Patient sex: F
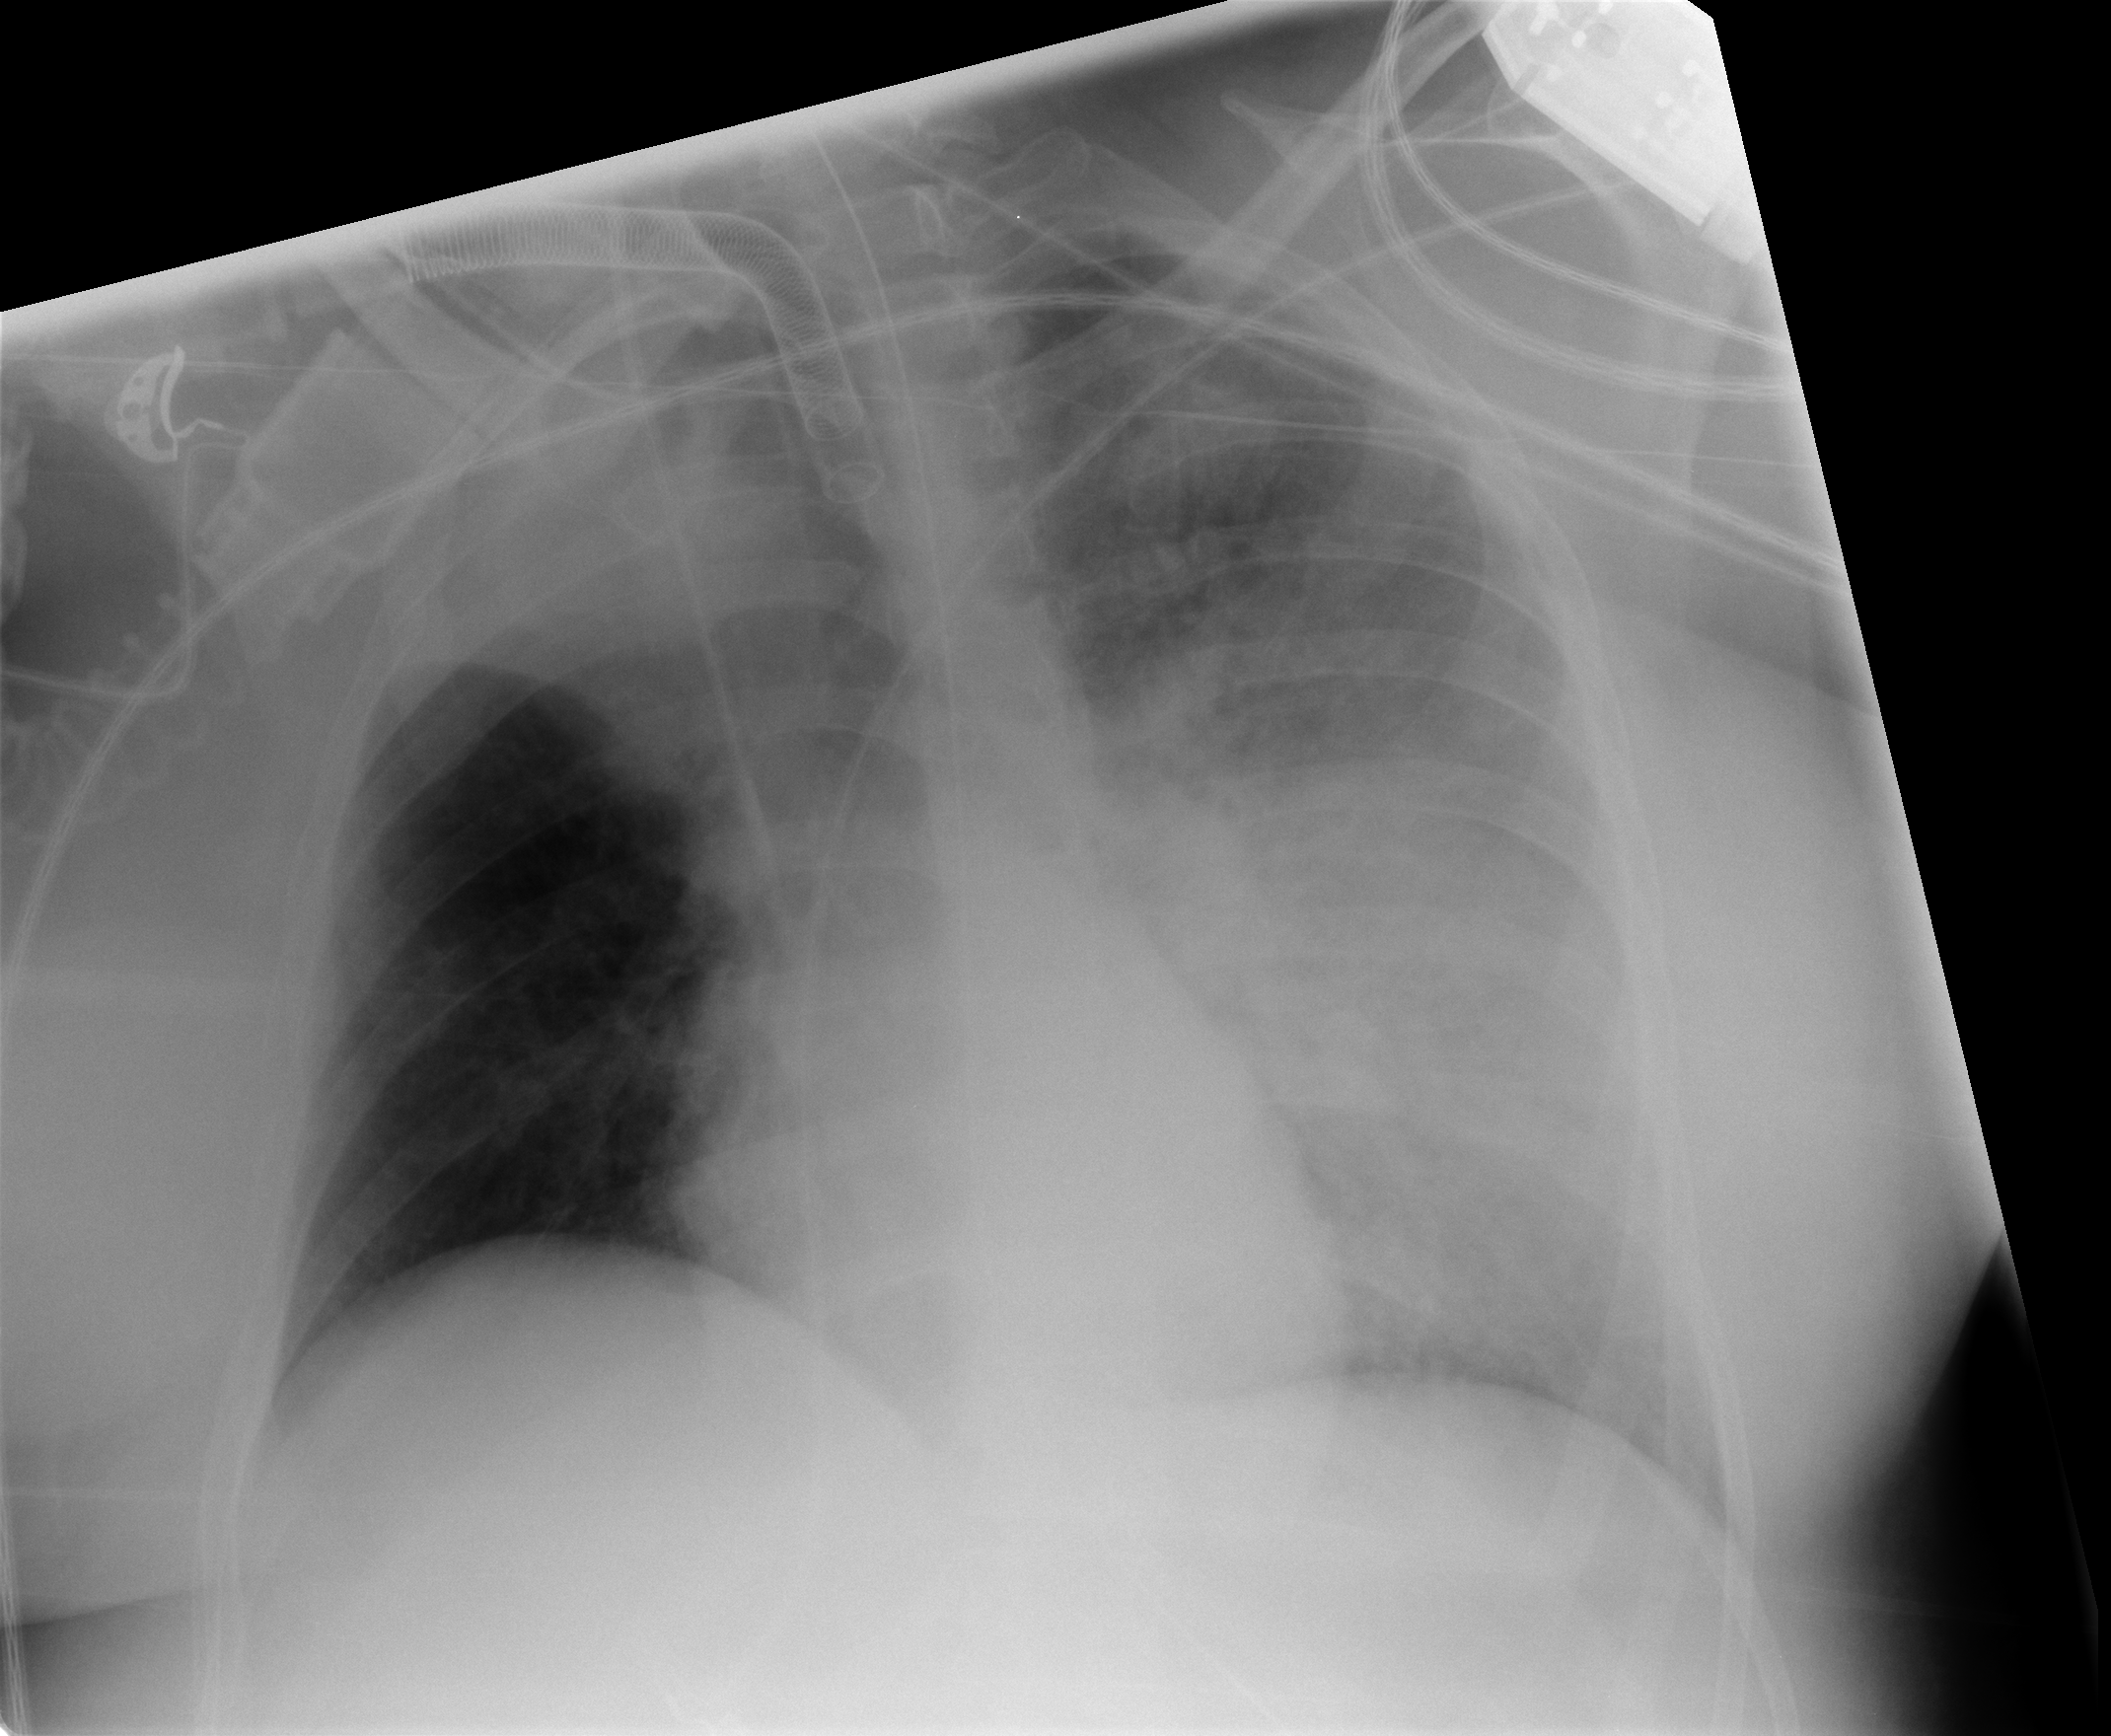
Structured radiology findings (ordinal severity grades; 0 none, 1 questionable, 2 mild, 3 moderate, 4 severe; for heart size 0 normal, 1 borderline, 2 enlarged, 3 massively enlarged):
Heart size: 0
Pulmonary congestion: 2
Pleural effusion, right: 0
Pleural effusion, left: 0
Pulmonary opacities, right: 3
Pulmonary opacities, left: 4
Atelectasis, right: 3
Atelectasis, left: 2